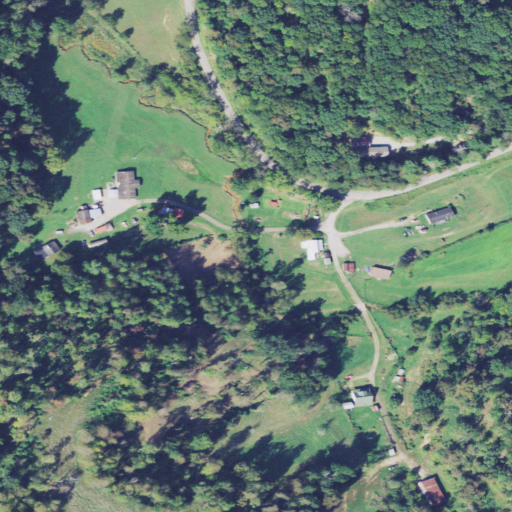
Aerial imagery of valley in Ohio named Bennett Hollow containing deciduous forest, pasture, open development, mixed forest, and low intensity development